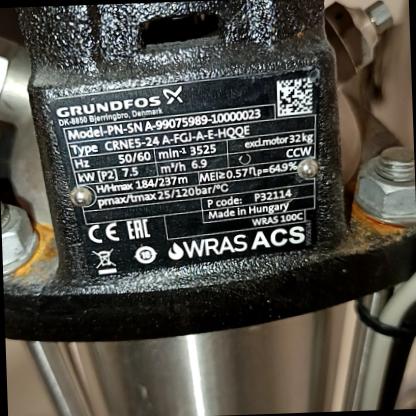
Klasa: tabliczka-znamionowa